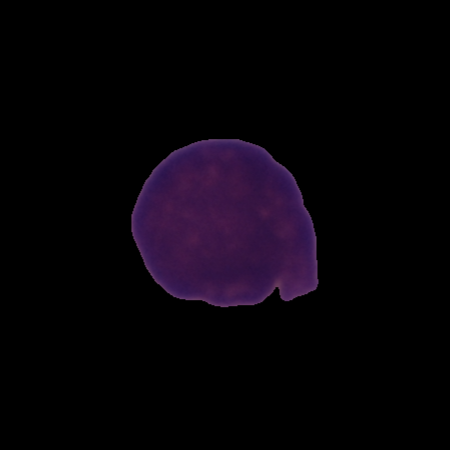
Label: cancer